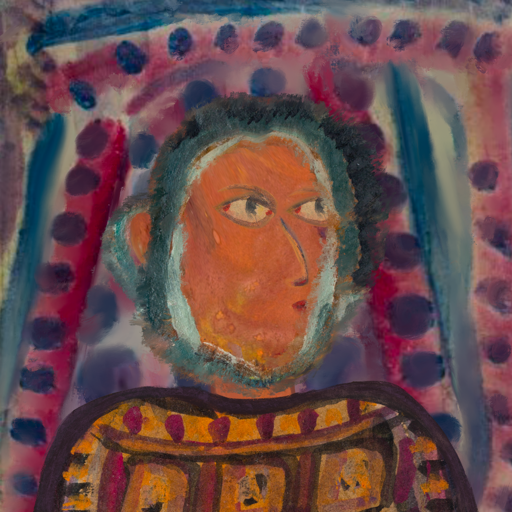
Background: HillGirl, Head And Neck Side: Mother_And_Son_Son, Face Side: GypsyMother, Bust: Doll, Hair Side: Boggyland, Head Accessory: Blank, Second Necklace: Blank, Necklace: Blank, Baby: Blank